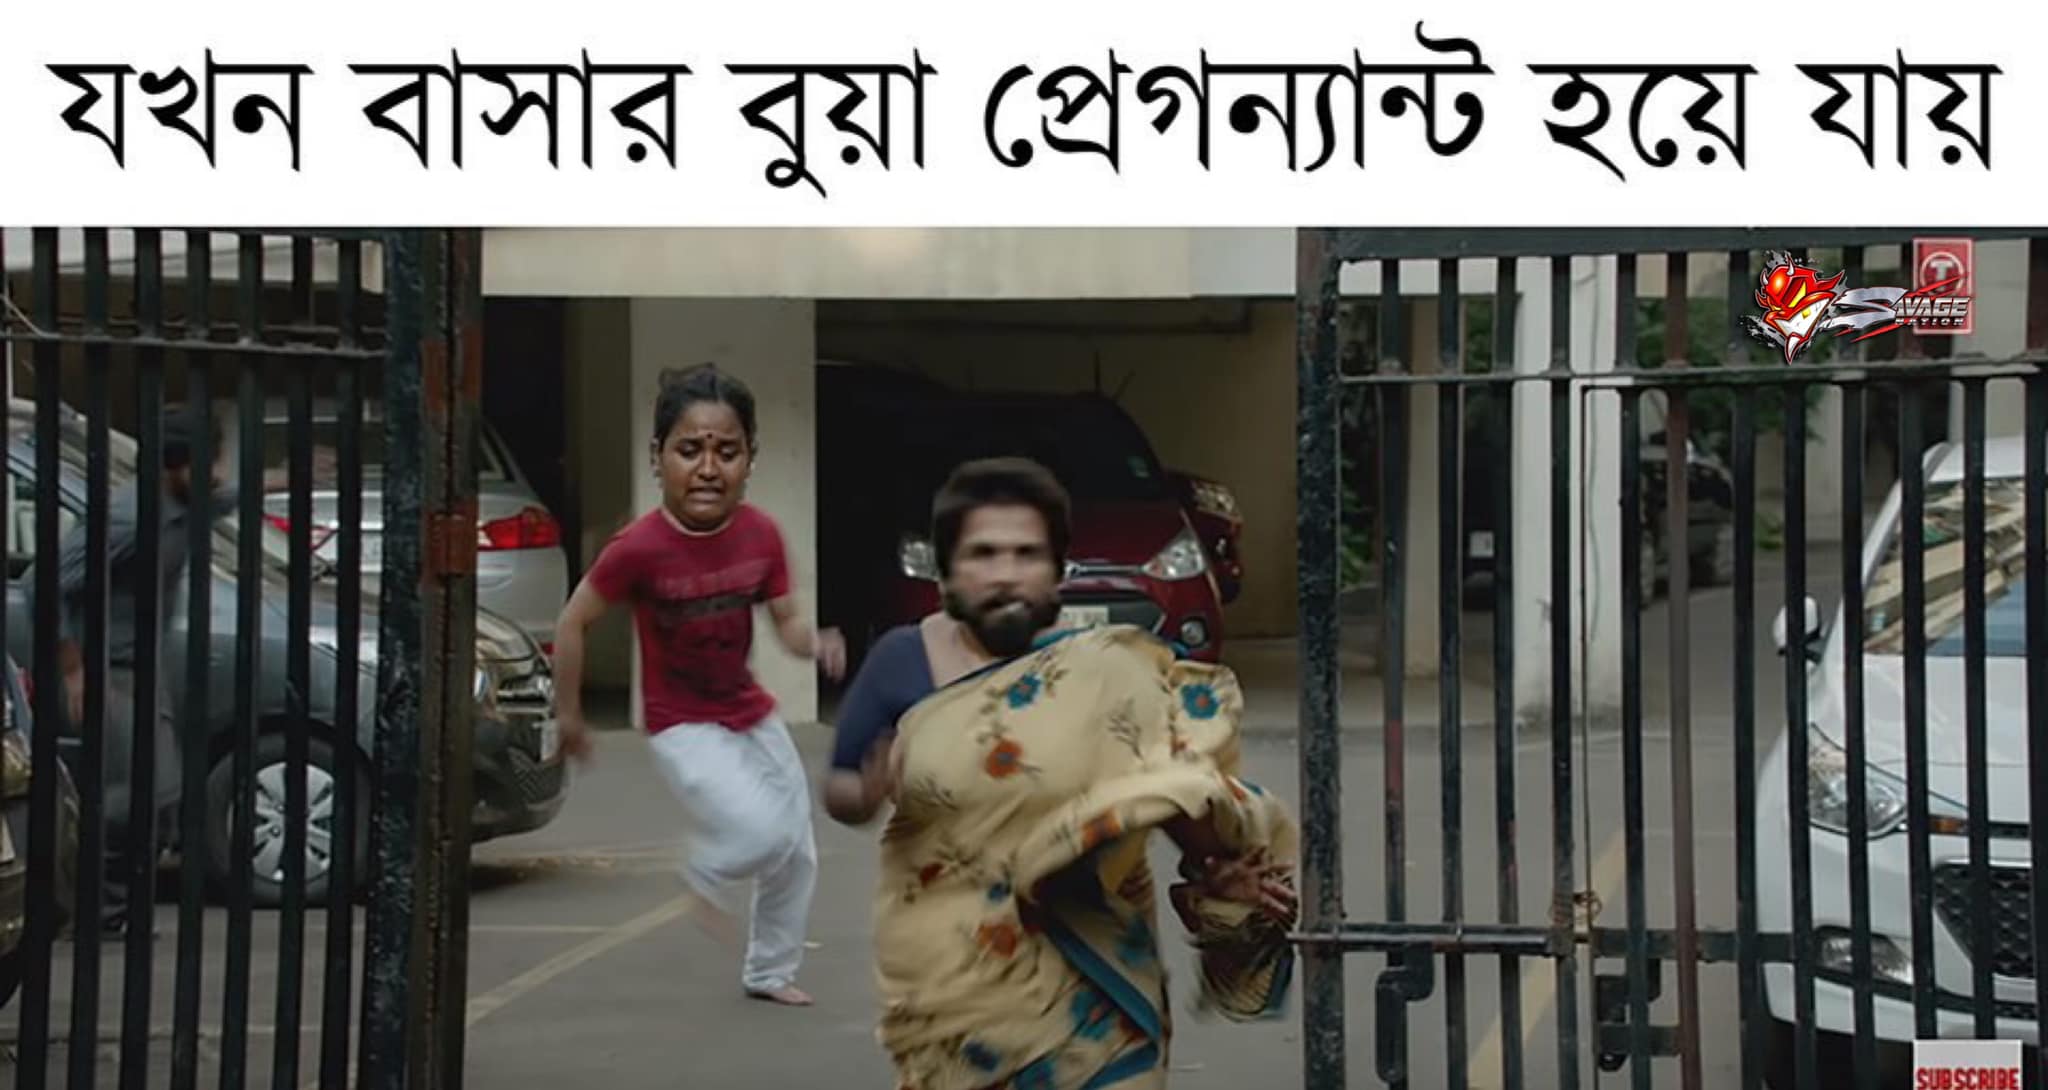
Caption: যখন বাসার বুয়া প্রেগনেন্ট হয়ে যায়
Label: hate